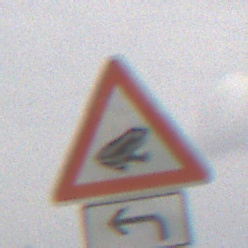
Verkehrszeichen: AmphibienwanderungLinks
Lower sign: RichtungsangabeDurchPfeile2
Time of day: MorningAfternoon
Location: Outdoor (Suburban)
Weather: Overcast
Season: NotSpecified
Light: Natural